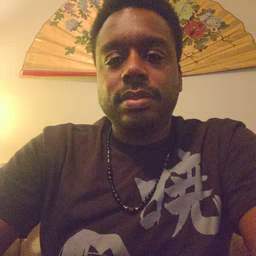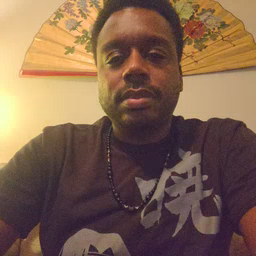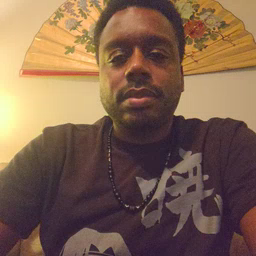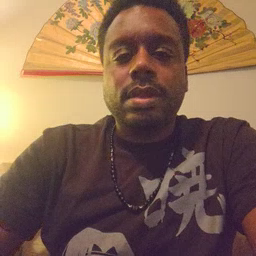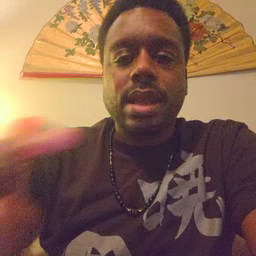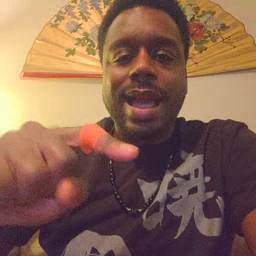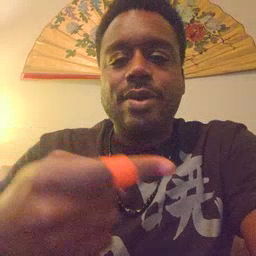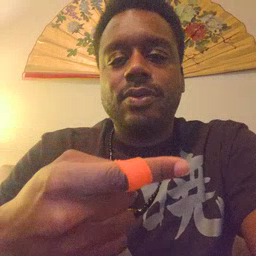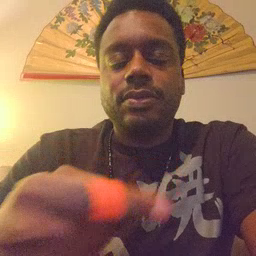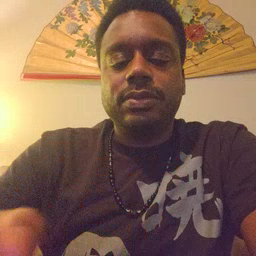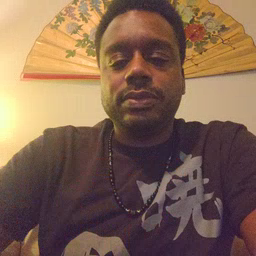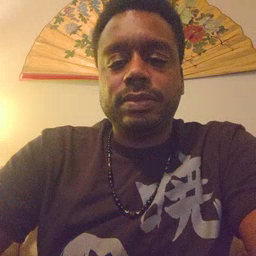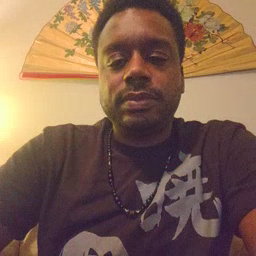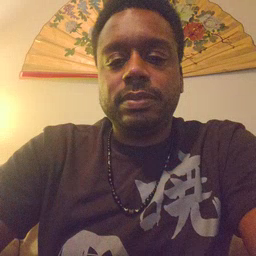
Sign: owie